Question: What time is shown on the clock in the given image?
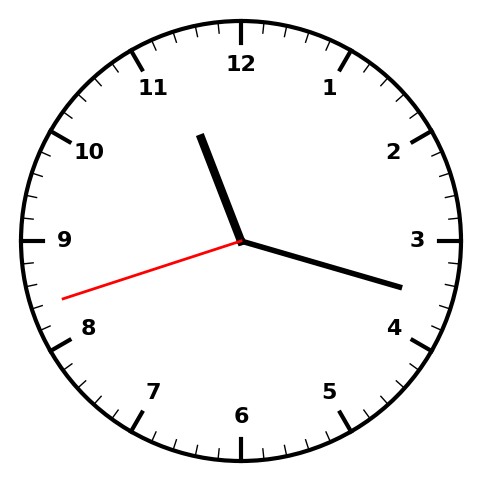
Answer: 11:17:42